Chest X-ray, PA view. Patient: 49 years old, sex M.
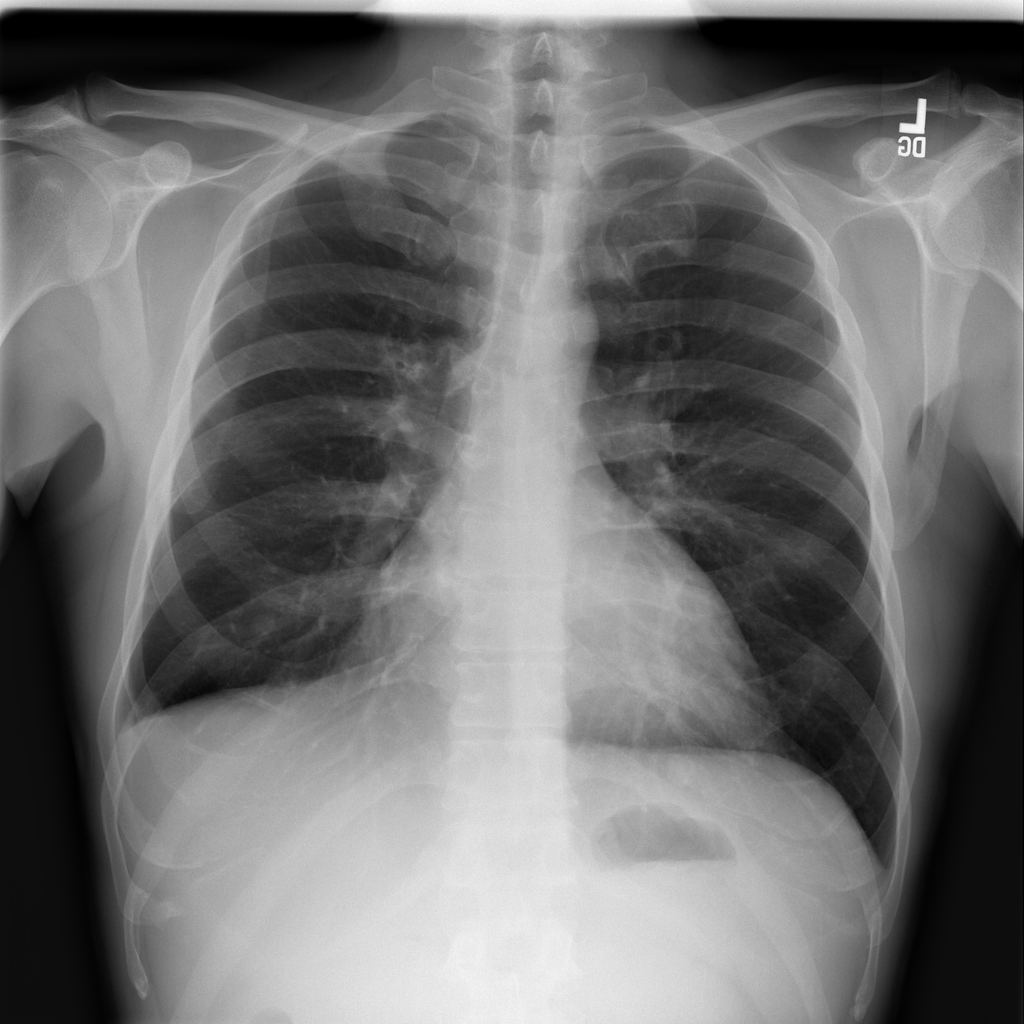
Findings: Nodule